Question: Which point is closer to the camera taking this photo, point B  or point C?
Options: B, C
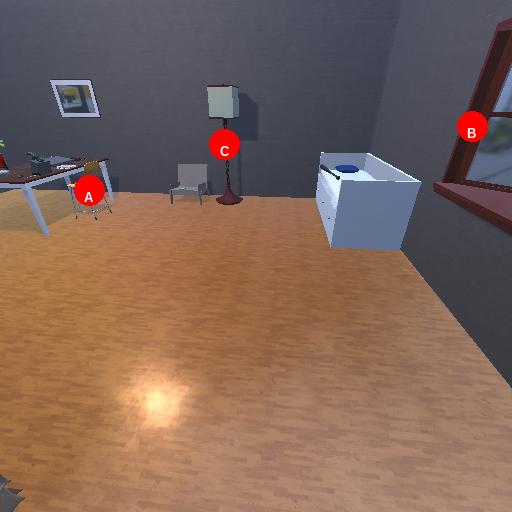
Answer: B